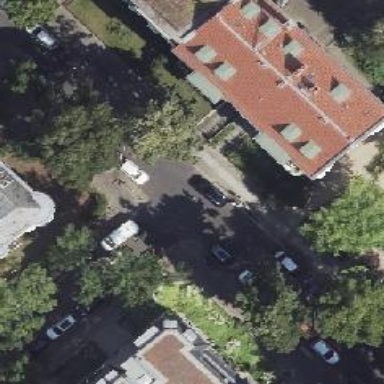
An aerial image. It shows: Residential area with junction.